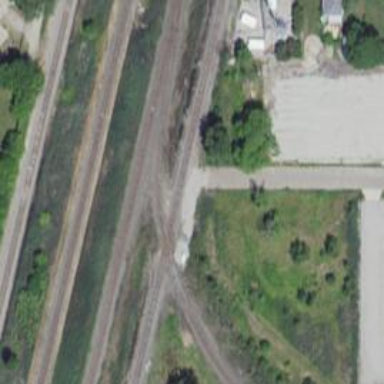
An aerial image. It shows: Railway crossing.